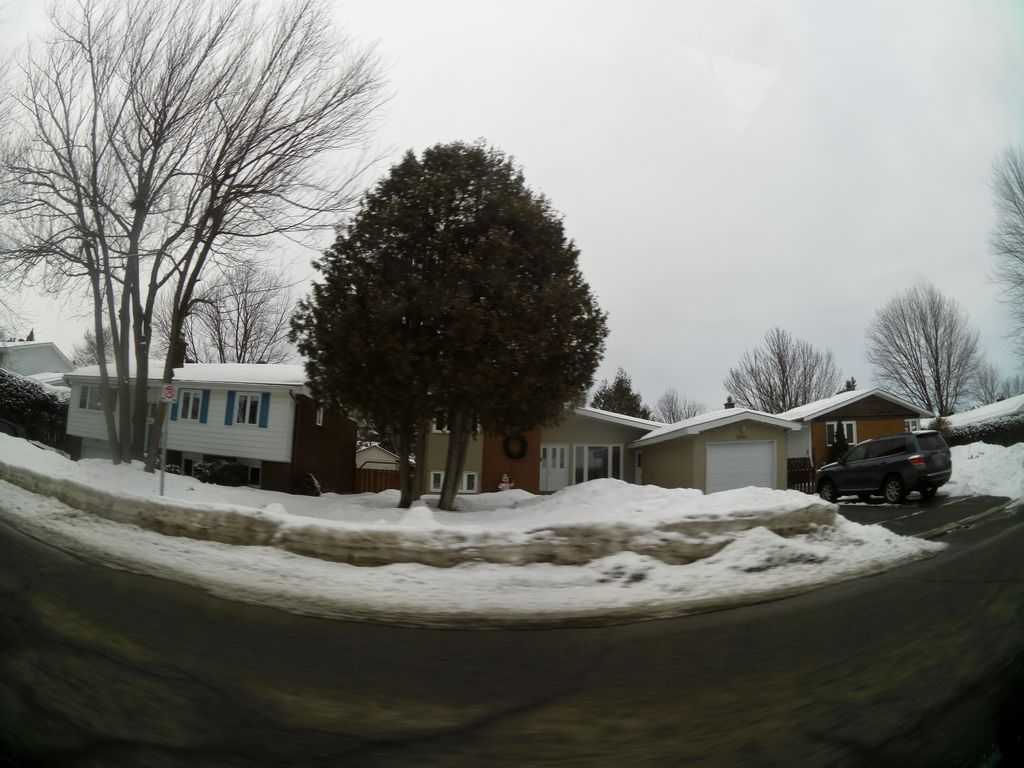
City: ottawa-gatineau